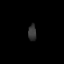
Tissue: prostate
Cell type: T cells
Senescence score: 0.3283
Nuclear area (px): 128
Mean DAPI intensity: 53.82